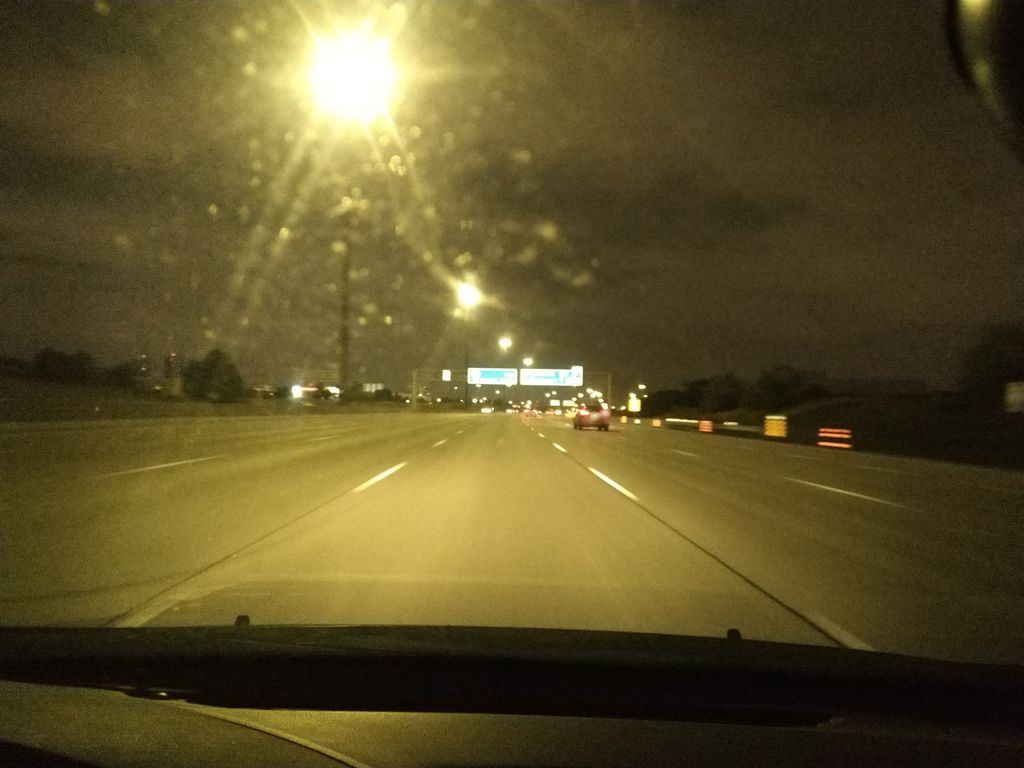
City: toronto